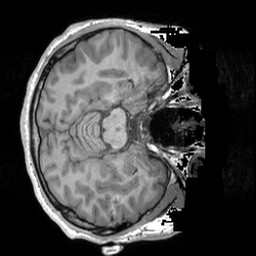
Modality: T1w
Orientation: axial
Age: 21
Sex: male
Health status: healthy
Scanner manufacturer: siemens
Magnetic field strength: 3 T
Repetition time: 1.9 s
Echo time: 0.00252 s